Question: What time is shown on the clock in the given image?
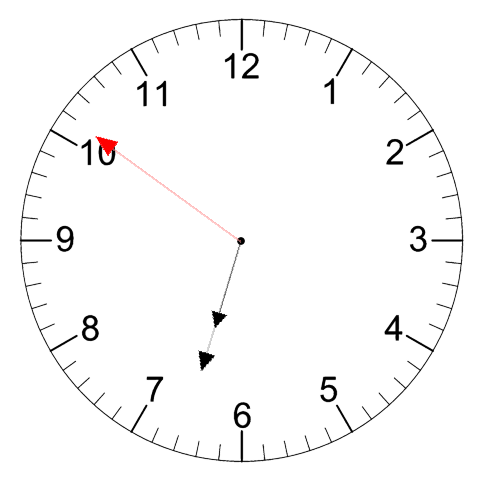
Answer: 06:32:51